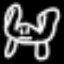
Label: frog